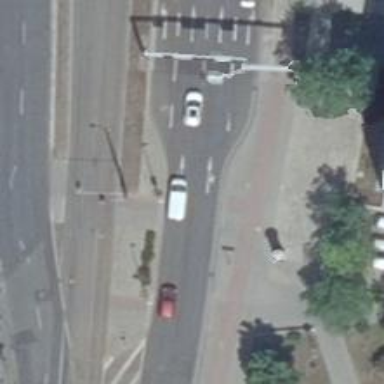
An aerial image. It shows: Uncontrolled crossing with central island on the road.